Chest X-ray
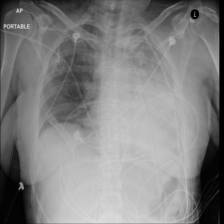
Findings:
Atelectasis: negative
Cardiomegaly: negative
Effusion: negative
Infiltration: negative
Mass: negative
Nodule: negative
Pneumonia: negative
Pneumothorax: negative
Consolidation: negative
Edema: negative
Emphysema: negative
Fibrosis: negative
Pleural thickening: negative
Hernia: negative